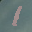
Label: 1